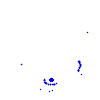
Particle: pion